Question: What is the result of this measurement?
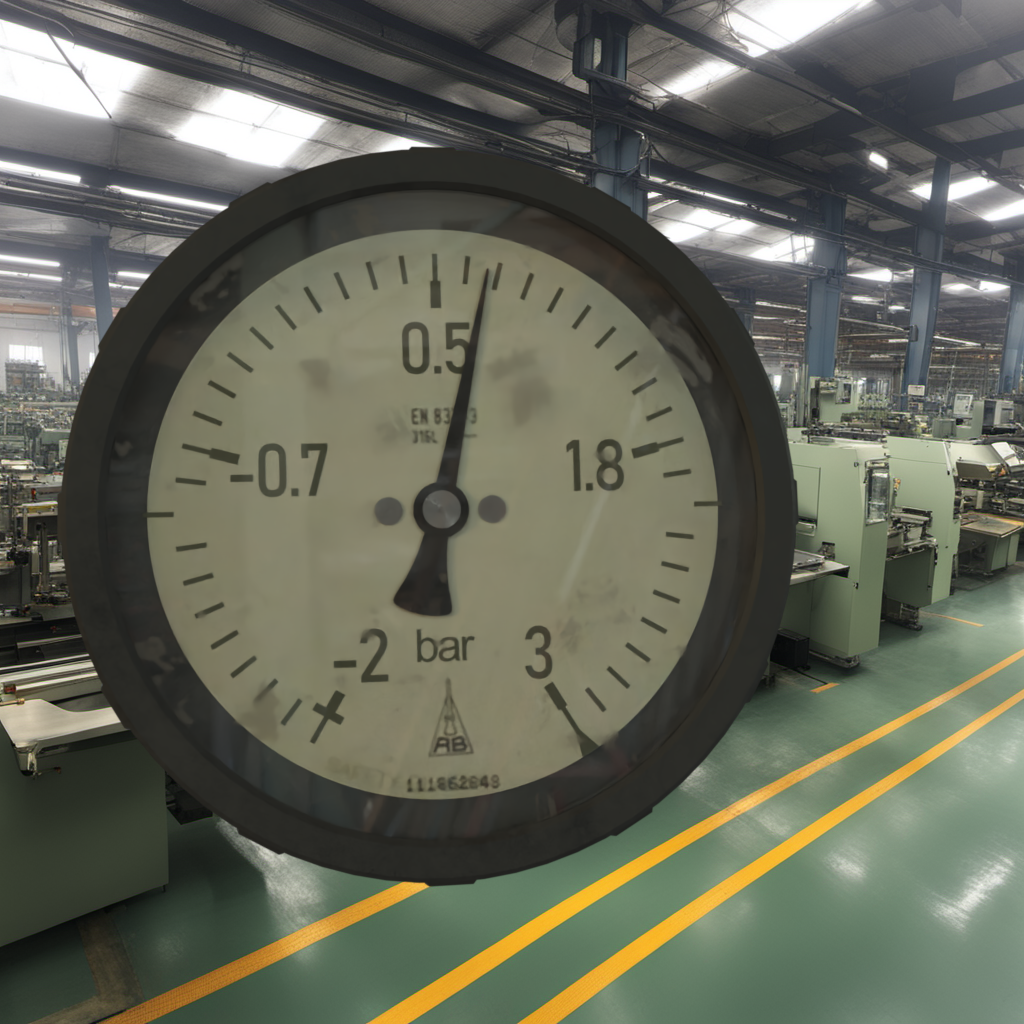
Answer: The result is 0.71
Question: What is the value range of this measurement?
Answer: The range is from -2 to 3
Question: What is the minimum and maximum value range of this measurement?
Answer: The minimum value is -2 and the maximum value is 3